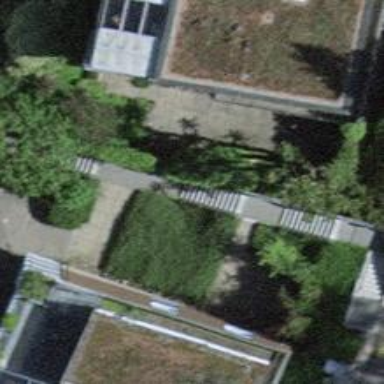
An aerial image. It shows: Concrete steps with ramp.